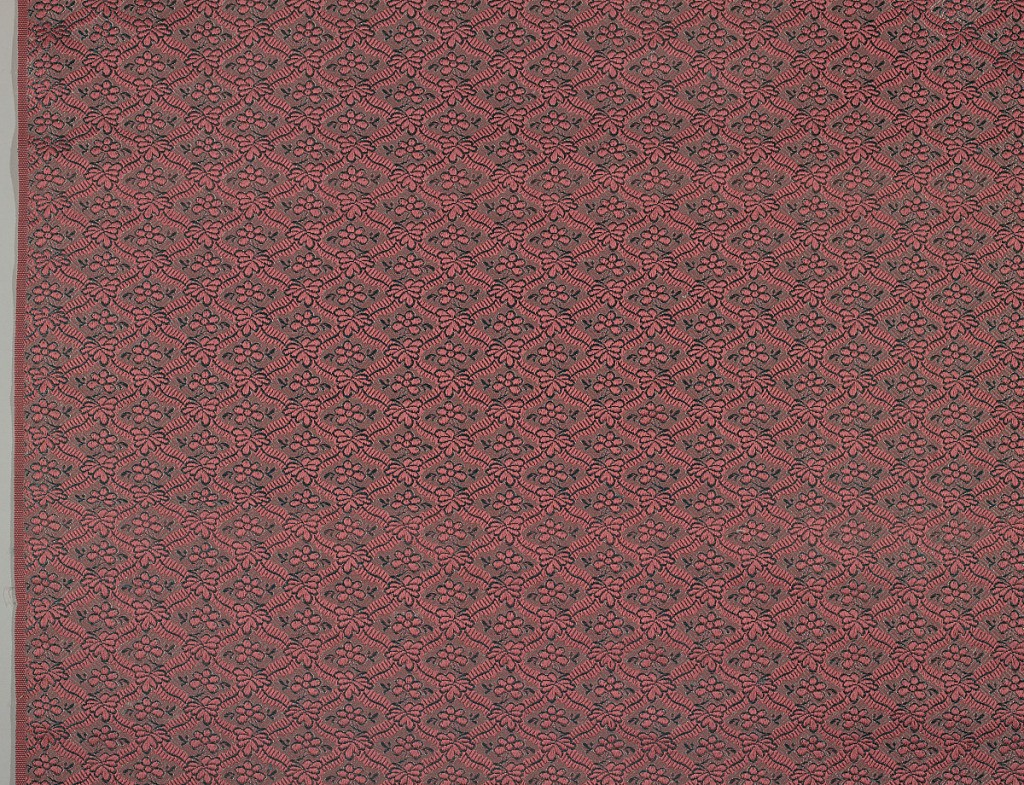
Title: Textile
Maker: Herman A. Elsberg, American, 1869–1938
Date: ca. 1929
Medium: silk Technique: compound plain woven
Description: Minute diaper pattern with flowers in burgundy, black and grey.